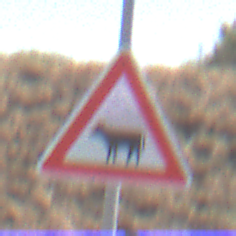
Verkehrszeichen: ViehtriebRechts
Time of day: Midday
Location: Outdoor (RoadRail)
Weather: Clear
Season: Summer
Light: Natural